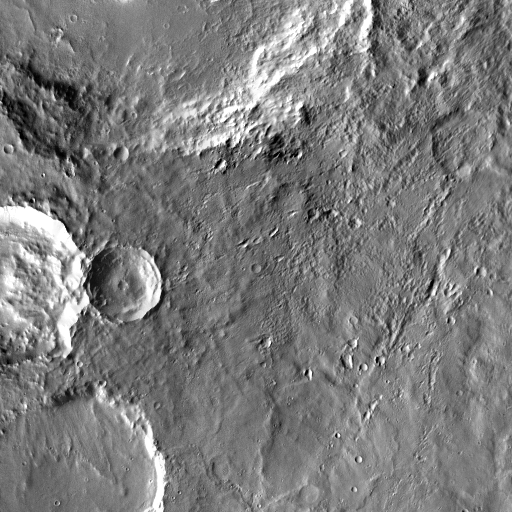
Crater classes present: Background, Other, Buried, Secondary